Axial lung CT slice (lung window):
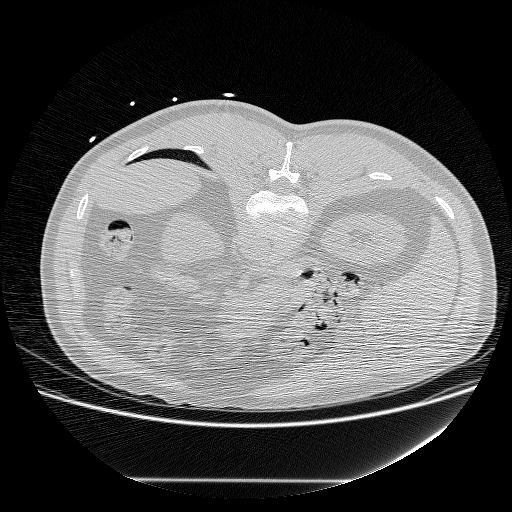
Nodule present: no